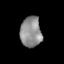
Tissue: lung
Cell type: Epithelial cells
Senescence score: 0.2199
Nuclear area (px): 633
Mean DAPI intensity: 142.128